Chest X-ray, PA view. Patient: 44 years old, sex M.
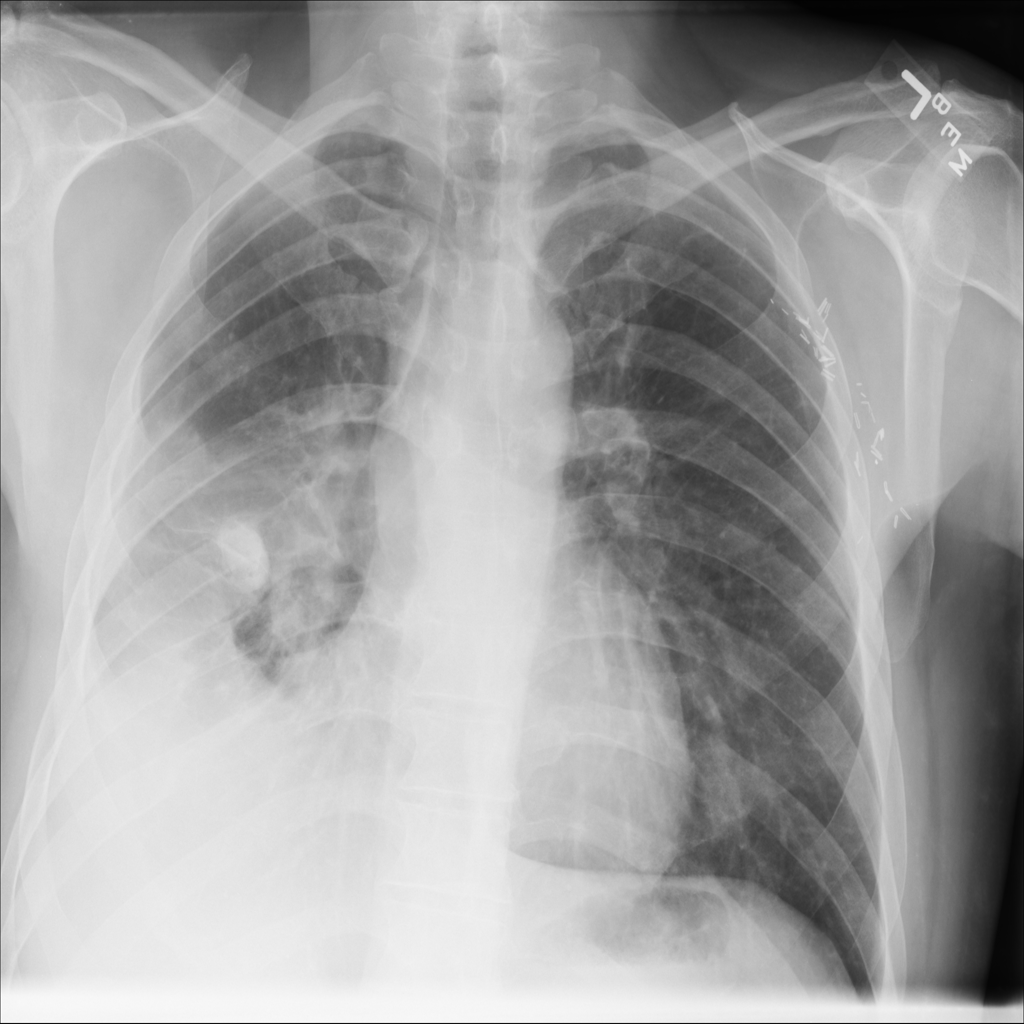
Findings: Effusion, Mass